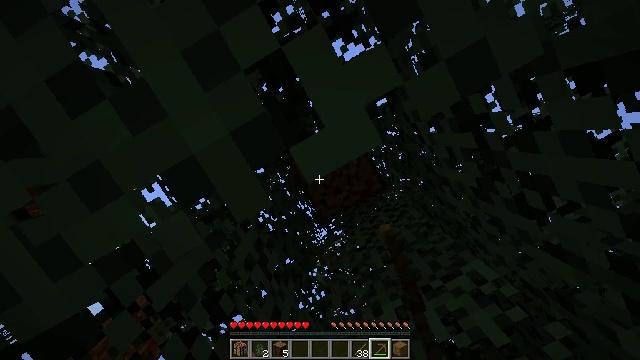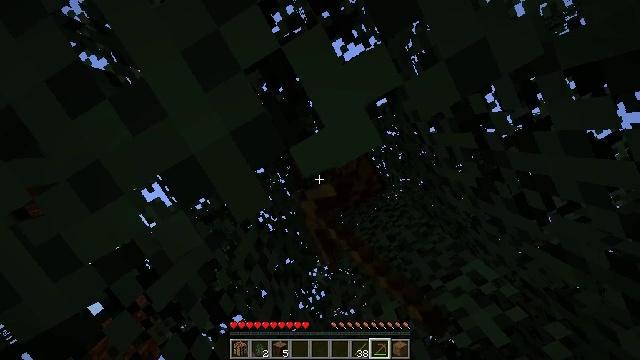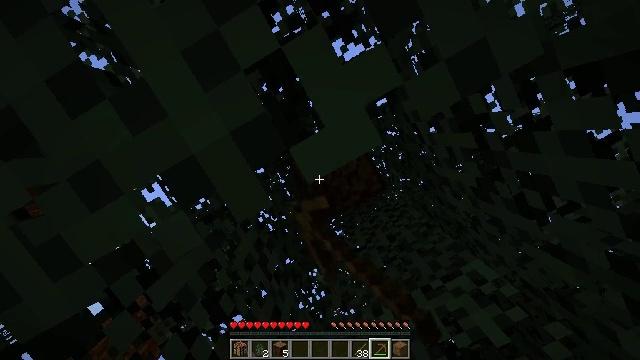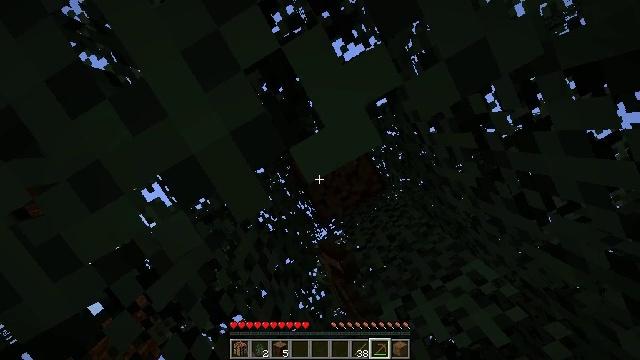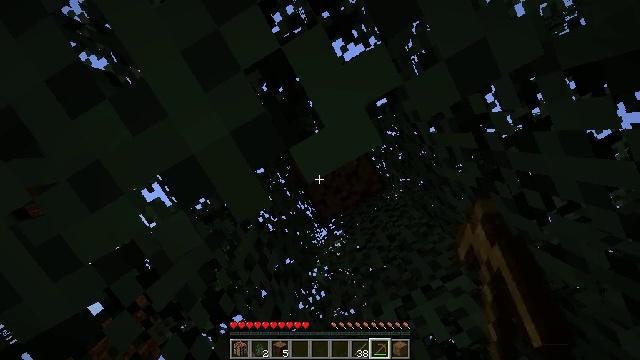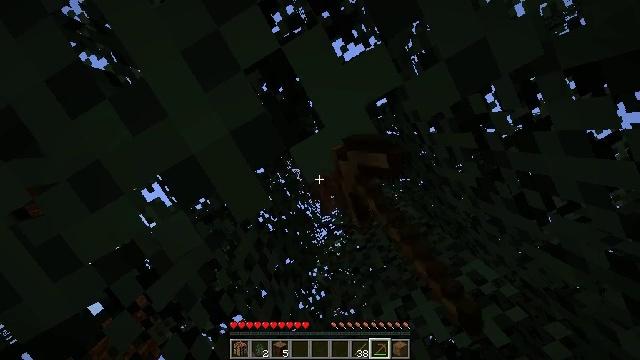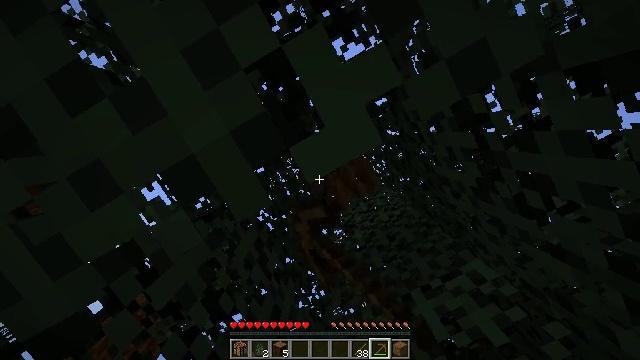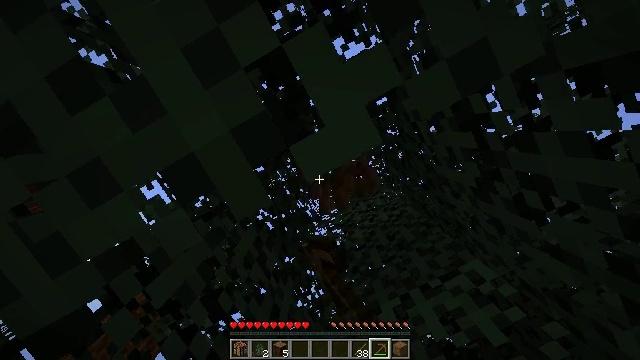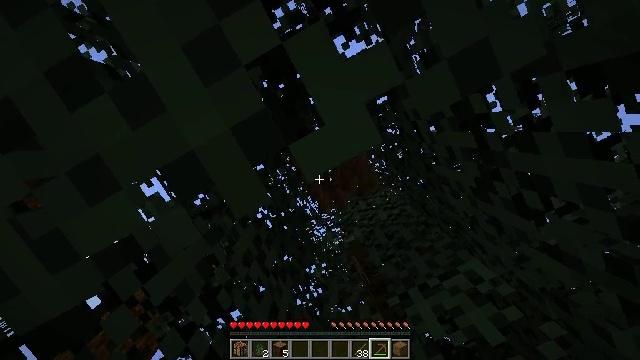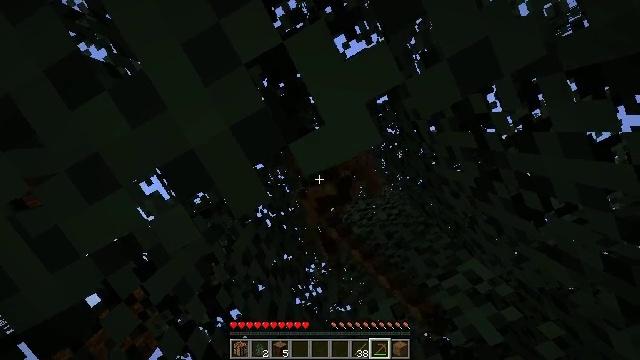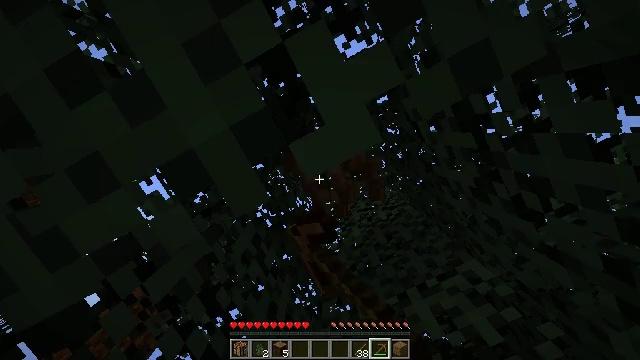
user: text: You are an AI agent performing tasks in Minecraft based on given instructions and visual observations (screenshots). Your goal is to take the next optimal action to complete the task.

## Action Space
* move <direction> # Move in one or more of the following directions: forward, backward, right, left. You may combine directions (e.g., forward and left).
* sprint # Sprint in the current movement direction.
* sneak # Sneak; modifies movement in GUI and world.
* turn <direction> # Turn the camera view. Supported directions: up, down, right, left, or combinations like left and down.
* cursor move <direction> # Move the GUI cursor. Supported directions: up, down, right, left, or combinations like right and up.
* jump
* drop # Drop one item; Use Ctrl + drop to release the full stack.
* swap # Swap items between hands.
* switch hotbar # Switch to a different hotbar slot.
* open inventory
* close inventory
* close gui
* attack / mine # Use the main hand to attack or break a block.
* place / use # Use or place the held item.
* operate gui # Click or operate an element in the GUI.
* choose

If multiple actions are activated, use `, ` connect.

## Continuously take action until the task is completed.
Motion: motion action
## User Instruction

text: Harvest the spruce log from a tree trunk.
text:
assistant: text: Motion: attack / mine
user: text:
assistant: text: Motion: attack / mine
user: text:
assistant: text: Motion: attack / mine
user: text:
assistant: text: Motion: attack / mine
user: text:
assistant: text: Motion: attack / mine
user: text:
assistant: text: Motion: attack / mine
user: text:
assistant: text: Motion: attack / mine
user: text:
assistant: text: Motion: attack / mine
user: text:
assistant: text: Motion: attack / mine
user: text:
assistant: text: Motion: attack / mine
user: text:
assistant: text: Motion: attack / mine